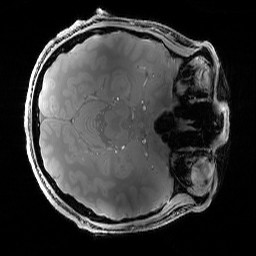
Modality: PDw
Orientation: axial
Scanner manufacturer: siemens
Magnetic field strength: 6.98 T
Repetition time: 1.32 s
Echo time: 0.00258 s